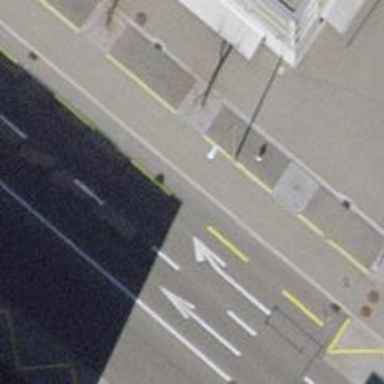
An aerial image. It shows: Bus stop with designated public transport stop position.